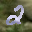
Label: 2